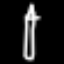
Label: pencil